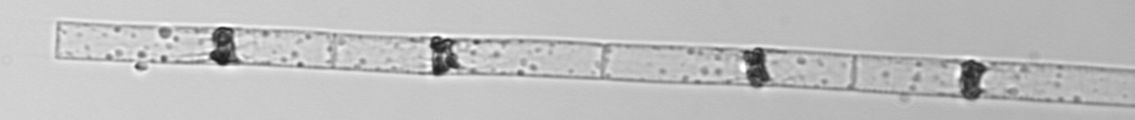
Label: Dactyliosolen_blavyanus